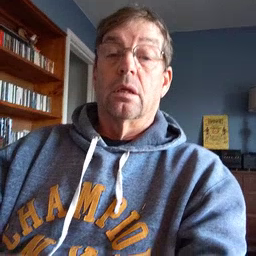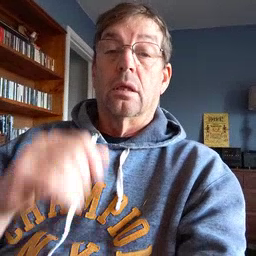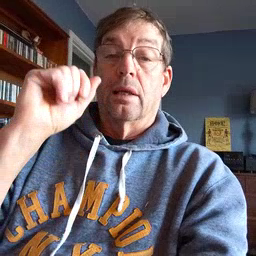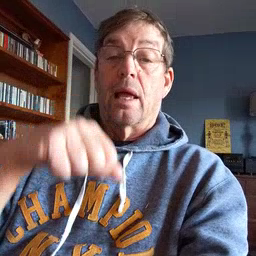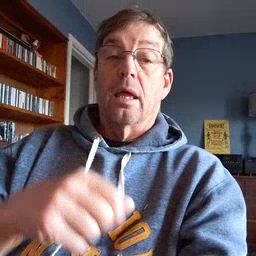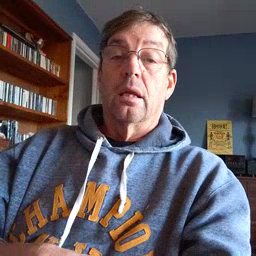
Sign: can